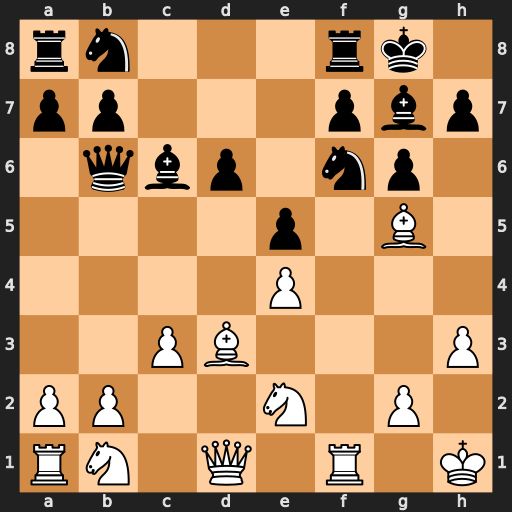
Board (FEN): rn3rk1/pp3pbp/1qbp1np1/4p1B1/4P3/2PB3P/PP2N1P1/RN1Q1R1K
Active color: w
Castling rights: -
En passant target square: -
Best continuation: Bxf6 Bxf6 Rxf6